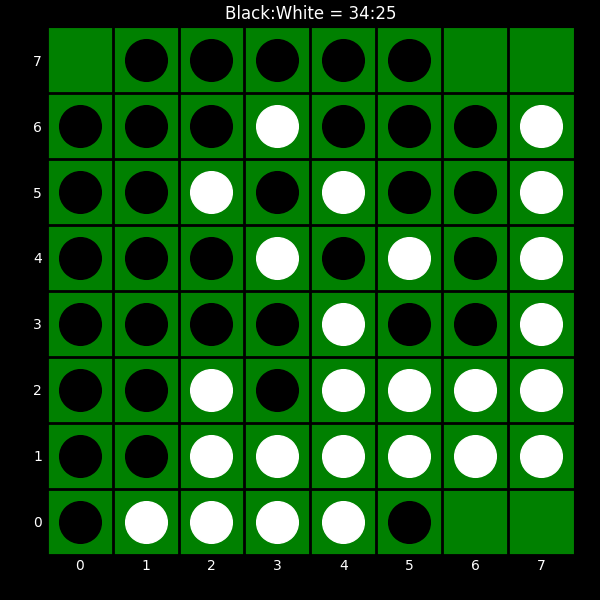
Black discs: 34
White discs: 25